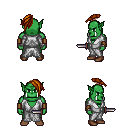
a pixel art fantasy rpg character, male body template, orc, green skin, white robe, teal pants, brunette long mohawk hairstyle, leather bracers, brown shoes, dagger, four views (front, back, left, right), 2x2 character sprite sheet, small pixel art, hard edges, no anti-aliasing